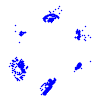
Particle: proton